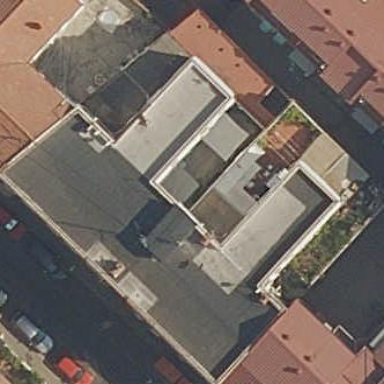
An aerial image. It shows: Image showing building with apartments.